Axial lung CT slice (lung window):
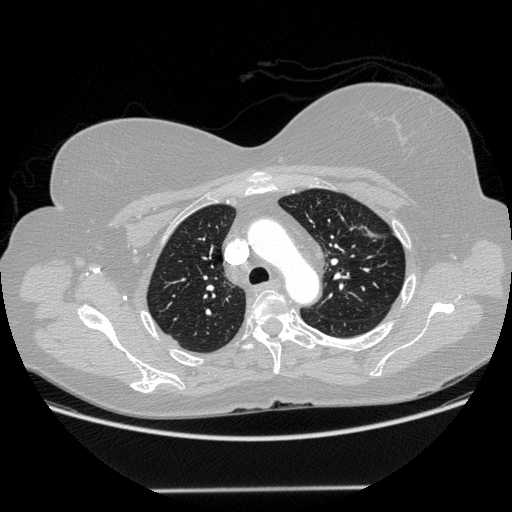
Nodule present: no